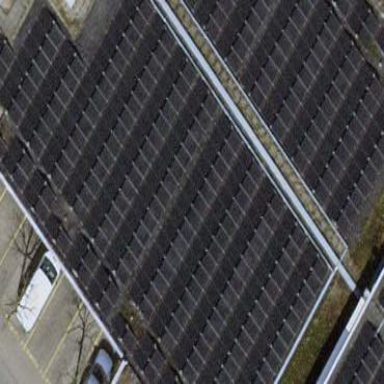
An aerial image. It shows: Solar power generator utilizing photovoltaic technology with solar photovoltaic panels.